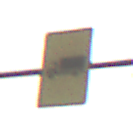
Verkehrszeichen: KFZZulaessigeGesamtmasse3Komma5TOhnePfeilsymbol
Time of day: MorningAfternoon
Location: Outdoor (Suburban)
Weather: Overcast
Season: NotSpecified
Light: Natural